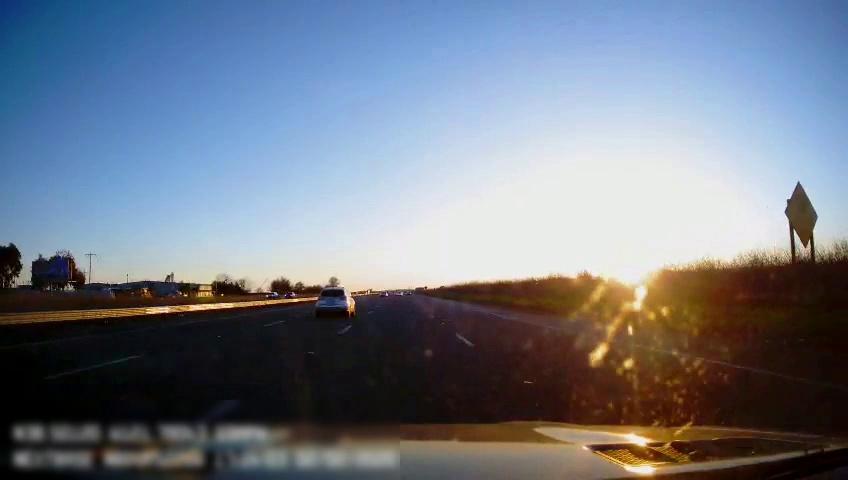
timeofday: Day
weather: Sunny
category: Drivable Space
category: Vehicles | SUV
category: Vehicles | SUV
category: Vehicles | SUV
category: Lanes | Alternate Lane
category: Lanes | Alternate Lane
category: Lanes | Current Lane
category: Lanes | Current Lane
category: Lanes | Alternate Lane
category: Traffic | Signs
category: Traffic | Signs